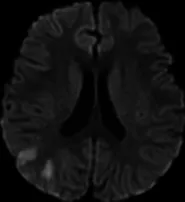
Brain MRI of patient #1 showed multiple high signal intensities on DWI in the right frontotemporal cortex (A-F).
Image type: radiology (mri)